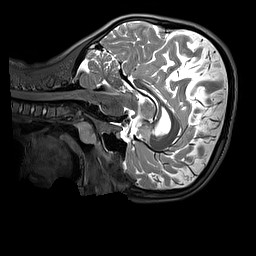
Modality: T2w
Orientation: sagittal
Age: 9
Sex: male
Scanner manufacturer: siemens
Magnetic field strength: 3 T
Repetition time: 3.2 s
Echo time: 0.408 s